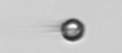
Label: Acanthoica_quattrospina